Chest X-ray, PA view. Patient: 14 years old, sex M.
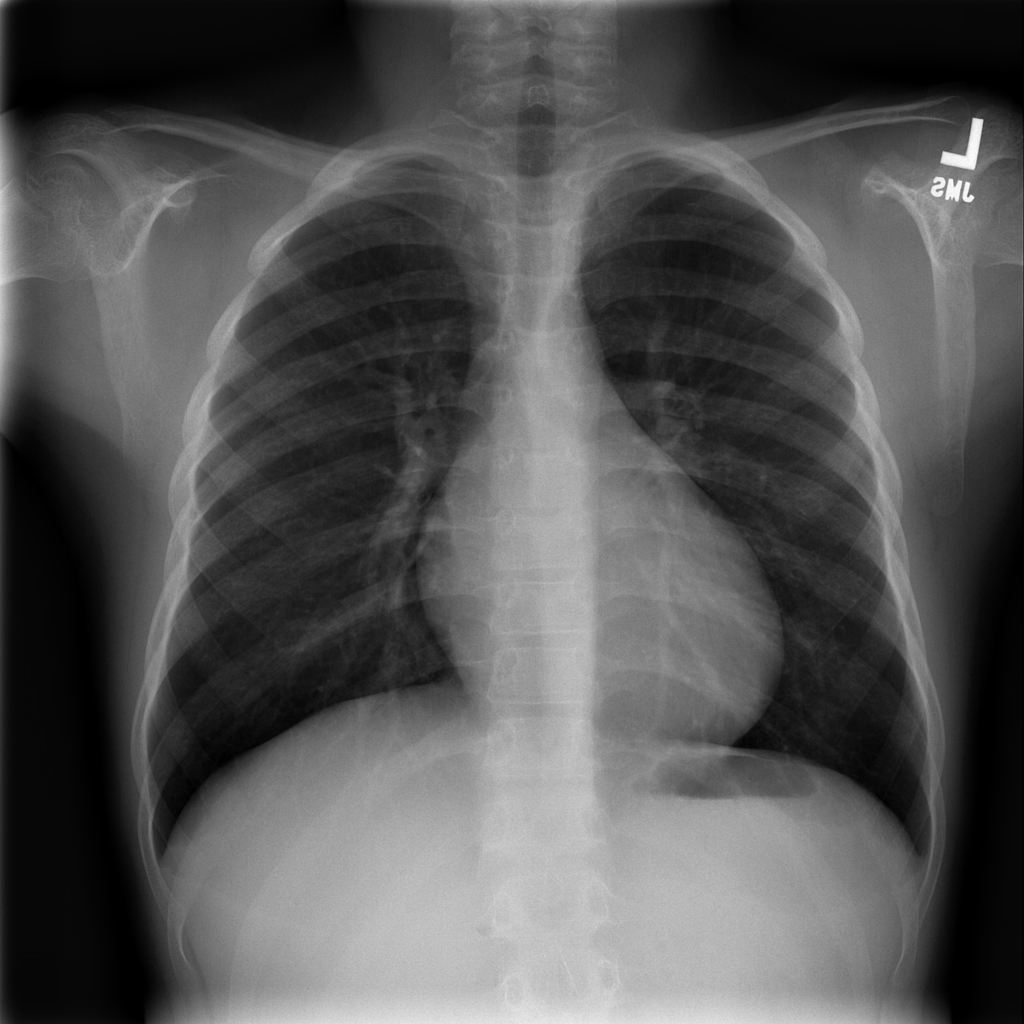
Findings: No Finding